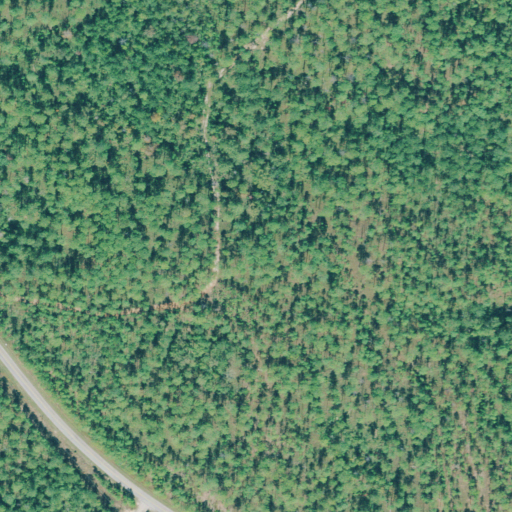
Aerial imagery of mountain in Georgia named Stevenson Hill containing evergreen forest, open development, low intensity development, grassland, and mixed forest